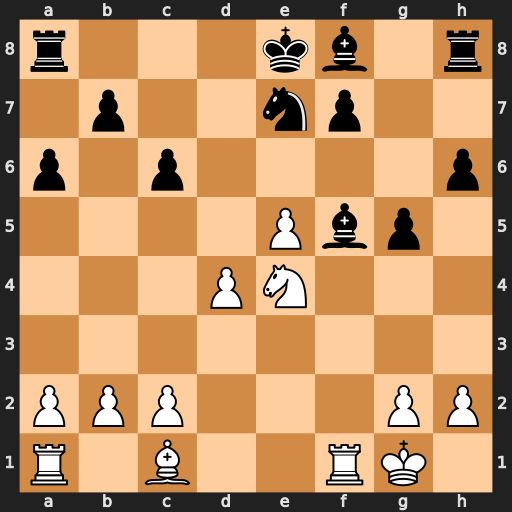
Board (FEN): r3kb1r/1p2np2/p1p4p/4Pbp1/3PN3/8/PPP3PP/R1B2RK1
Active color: w
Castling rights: kq
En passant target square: -
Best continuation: Nd6+ Kd7 Nxf5